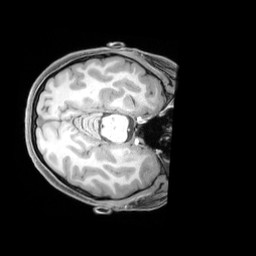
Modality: T1w
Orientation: axial
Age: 25
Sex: female
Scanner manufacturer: siemens
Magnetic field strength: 3 T
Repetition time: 1.97 s
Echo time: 0.00206 s